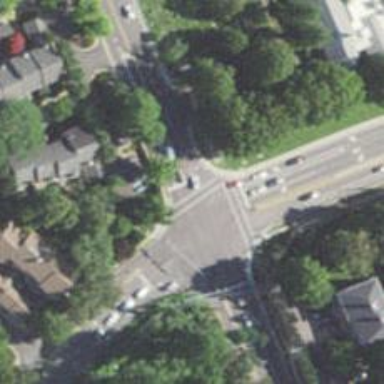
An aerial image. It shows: Marked crossing on the road.